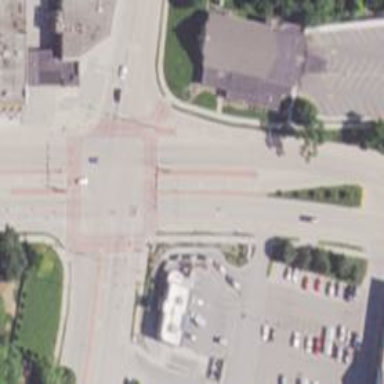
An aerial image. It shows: Footway that serves as traffic island.